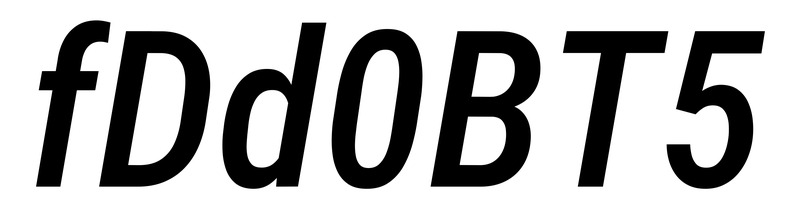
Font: Roboto-Italic_Condensed_Medium_Italic